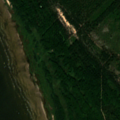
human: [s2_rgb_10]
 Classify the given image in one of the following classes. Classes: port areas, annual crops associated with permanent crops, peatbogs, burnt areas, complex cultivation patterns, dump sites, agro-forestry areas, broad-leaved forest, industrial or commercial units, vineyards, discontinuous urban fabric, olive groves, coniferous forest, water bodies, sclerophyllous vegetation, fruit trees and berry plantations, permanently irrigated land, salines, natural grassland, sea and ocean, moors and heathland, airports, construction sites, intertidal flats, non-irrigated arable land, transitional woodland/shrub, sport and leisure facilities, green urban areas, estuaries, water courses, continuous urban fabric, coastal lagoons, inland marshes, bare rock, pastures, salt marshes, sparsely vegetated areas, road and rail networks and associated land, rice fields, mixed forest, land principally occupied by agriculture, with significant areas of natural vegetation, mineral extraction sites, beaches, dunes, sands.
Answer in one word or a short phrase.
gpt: non-irrigated arable land, broad-leaved forest, coniferous forest, mixed forest, sea and ocean